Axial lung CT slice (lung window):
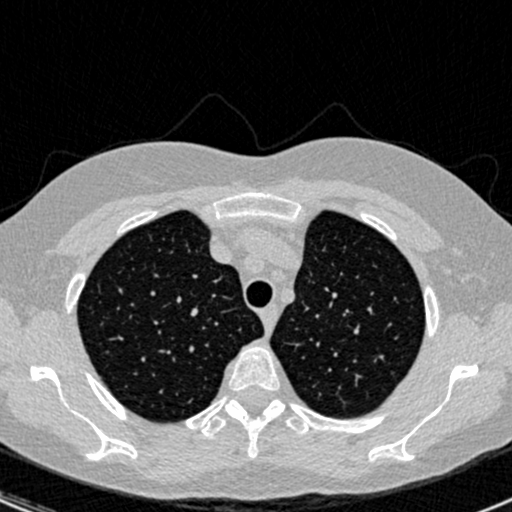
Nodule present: no